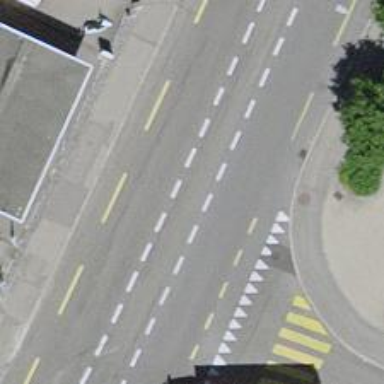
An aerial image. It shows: Primary highway with designated cycle lane.